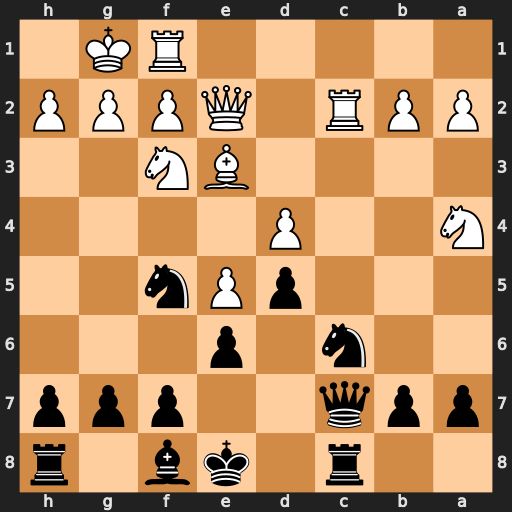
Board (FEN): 2r1kb1r/ppq2ppp/2n1p3/3pPn2/N2P4/4BN2/PPR1QPPP/5RK1
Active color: b
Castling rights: k
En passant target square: -
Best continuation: Ncxd4 Nxd4 Nxd4 Bxd4 Qxc2 Qb5+ Qc6